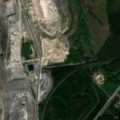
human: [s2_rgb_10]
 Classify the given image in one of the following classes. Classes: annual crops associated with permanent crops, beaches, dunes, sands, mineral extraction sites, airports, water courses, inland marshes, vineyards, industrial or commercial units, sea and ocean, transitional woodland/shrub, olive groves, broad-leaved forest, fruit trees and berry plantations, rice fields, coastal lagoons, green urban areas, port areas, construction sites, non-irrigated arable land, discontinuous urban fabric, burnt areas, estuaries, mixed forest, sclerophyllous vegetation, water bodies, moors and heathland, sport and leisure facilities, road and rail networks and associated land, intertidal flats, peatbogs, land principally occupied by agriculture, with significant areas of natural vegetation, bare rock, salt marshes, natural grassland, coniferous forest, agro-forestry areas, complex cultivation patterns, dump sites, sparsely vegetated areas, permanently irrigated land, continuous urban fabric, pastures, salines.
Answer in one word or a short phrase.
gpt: dump sites, mixed forest, transitional woodland/shrub, water bodies